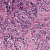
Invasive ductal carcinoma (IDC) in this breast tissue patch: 1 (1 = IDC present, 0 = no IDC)